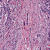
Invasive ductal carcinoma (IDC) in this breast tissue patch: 1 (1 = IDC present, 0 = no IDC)